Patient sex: M
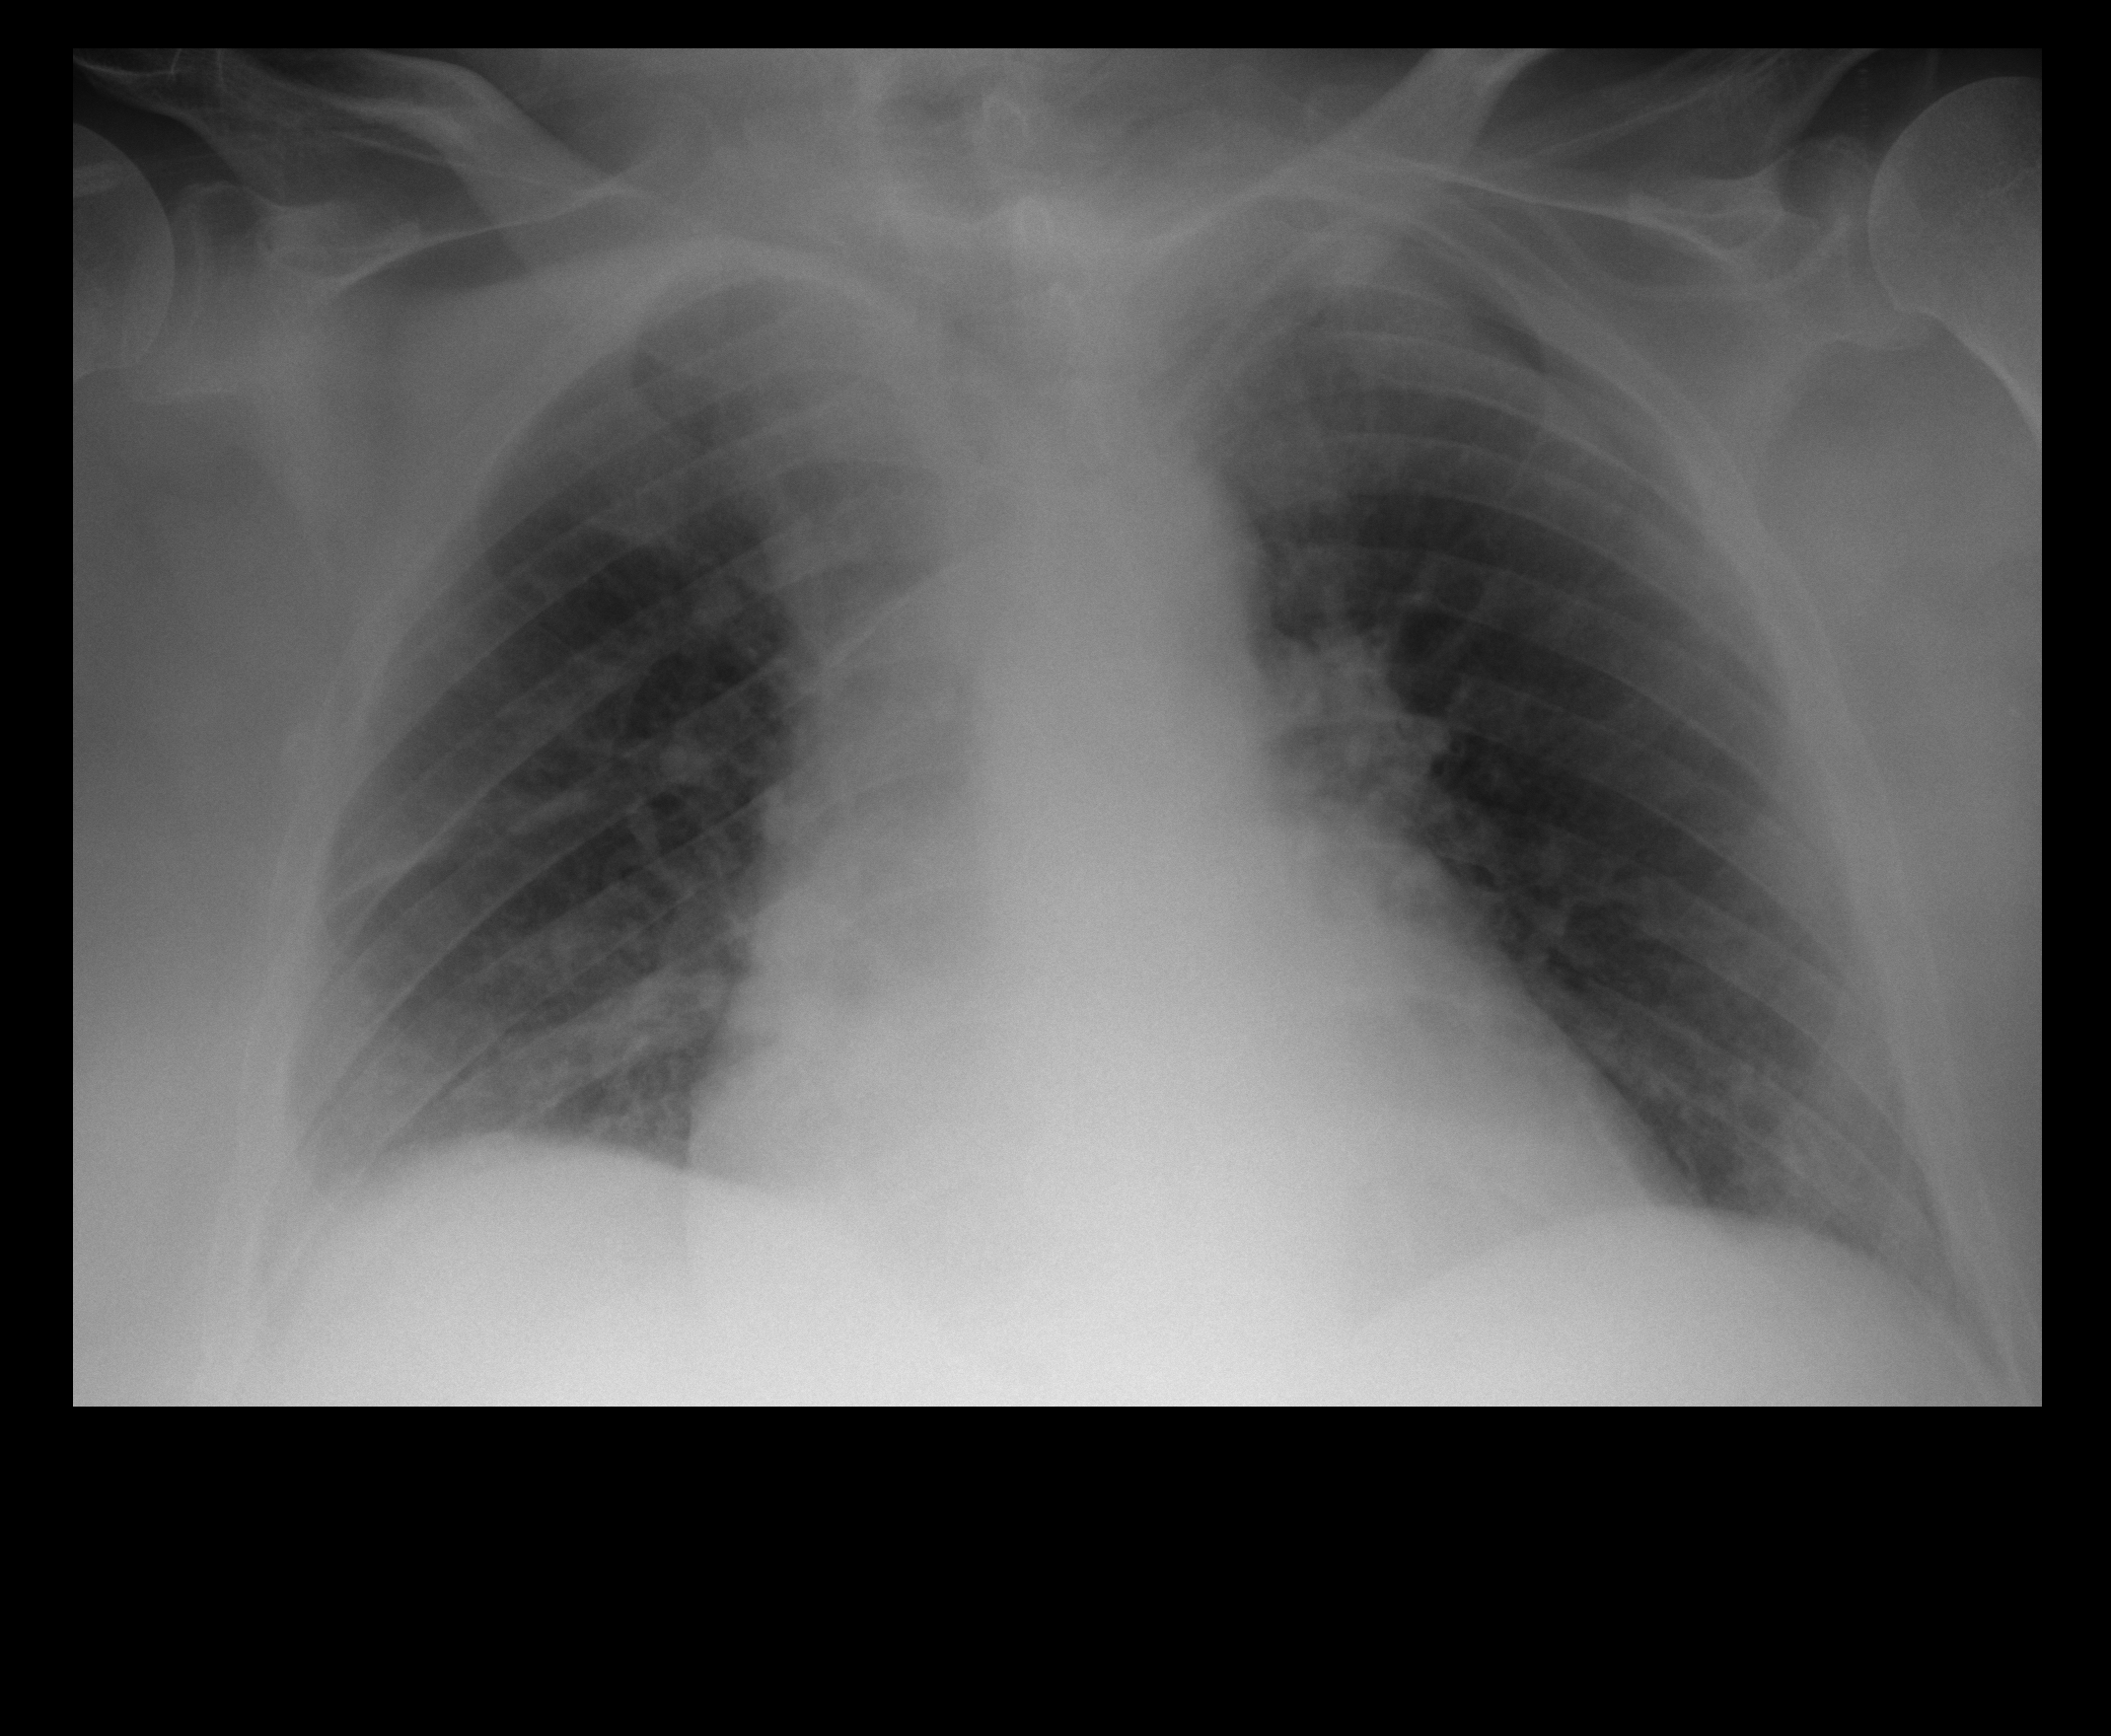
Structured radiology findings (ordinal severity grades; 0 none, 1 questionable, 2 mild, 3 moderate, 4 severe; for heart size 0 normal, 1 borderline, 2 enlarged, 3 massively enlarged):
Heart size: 0
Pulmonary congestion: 2
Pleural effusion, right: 0
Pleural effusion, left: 0
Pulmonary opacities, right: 0
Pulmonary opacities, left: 0
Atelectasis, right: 1
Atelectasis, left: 1